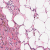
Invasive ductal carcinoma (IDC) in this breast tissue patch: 0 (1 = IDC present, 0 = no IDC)